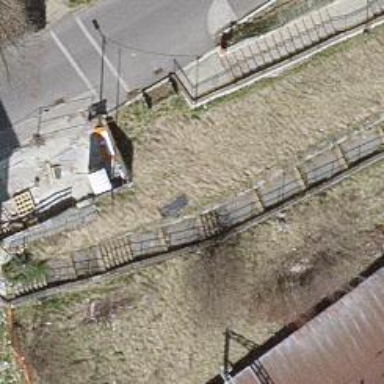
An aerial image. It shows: Retaining wall.